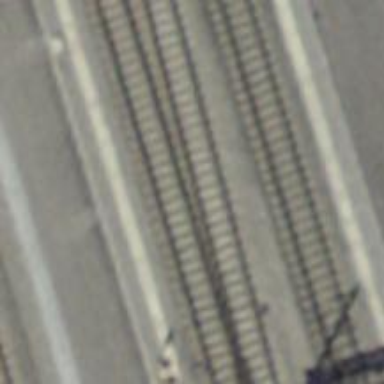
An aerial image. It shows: Siding railway track with electrified contact line.